Breast ultrasound image
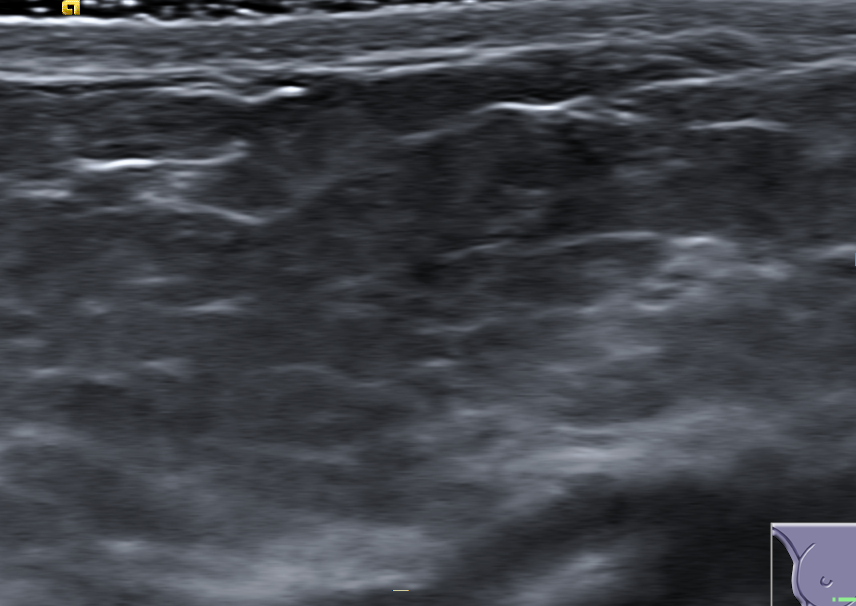
Diagnosis: normal